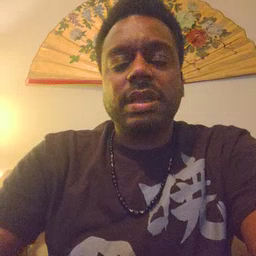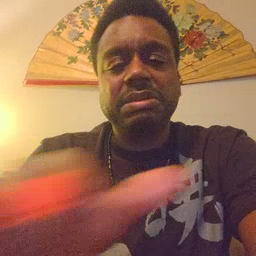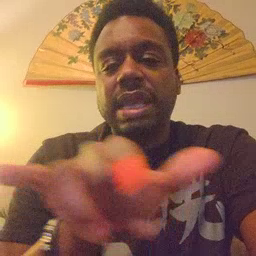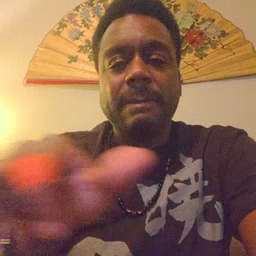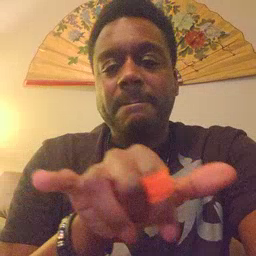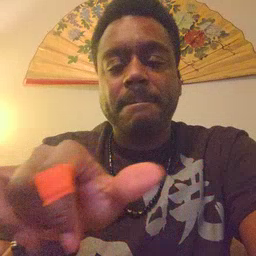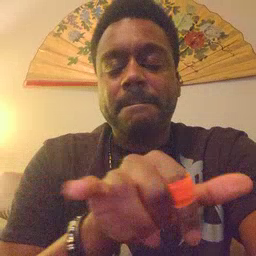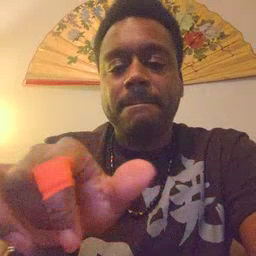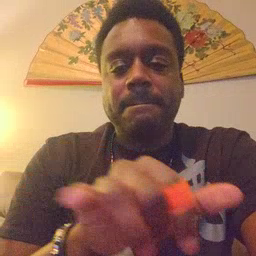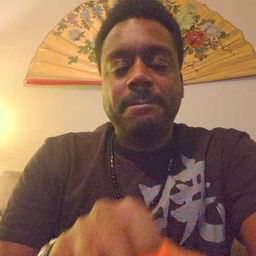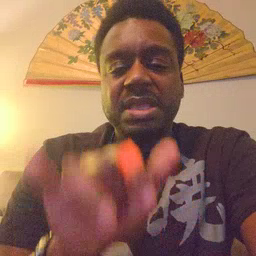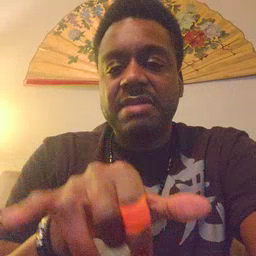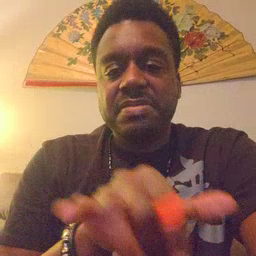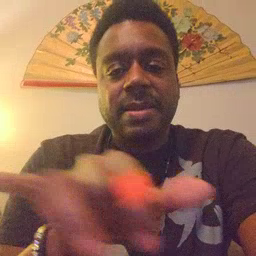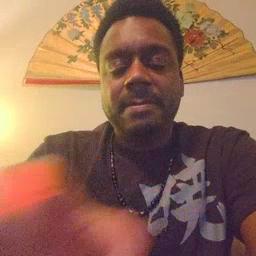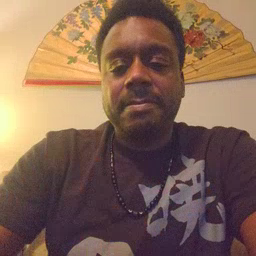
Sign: same